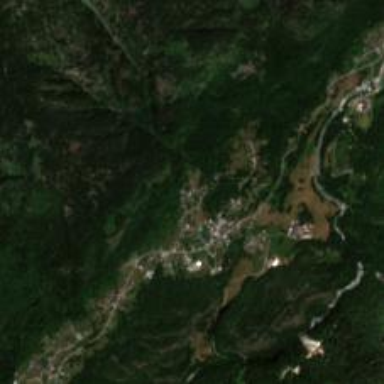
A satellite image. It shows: Small hamlet.